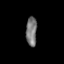
Tissue: prostate
Cell type: T cells
Senescence score: 0.874
Nuclear area (px): 313
Mean DAPI intensity: 118.802